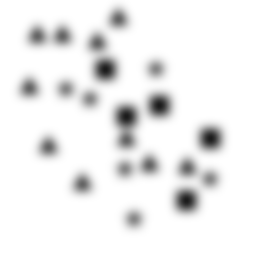
Squares: 5
Triangles: 10
Stars: 6
Total shapes: 21